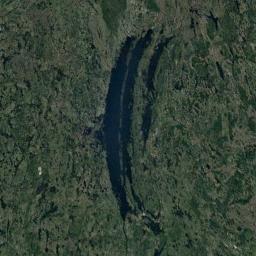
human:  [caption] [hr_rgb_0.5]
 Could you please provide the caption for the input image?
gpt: The lake is irregular in shape .

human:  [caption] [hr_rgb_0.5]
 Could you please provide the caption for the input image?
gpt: Some lakes of different sizes with borders that are not obvious lie on a plain covered with vegetation and the water is dark blue .

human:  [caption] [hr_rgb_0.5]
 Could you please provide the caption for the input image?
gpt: Many trees are around the lake .

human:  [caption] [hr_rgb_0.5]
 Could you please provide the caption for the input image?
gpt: A long, Deep blue lake surrounded by forest .

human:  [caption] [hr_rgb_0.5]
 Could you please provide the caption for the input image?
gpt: There are green meadows around the lakes .